Aerial crown-view tile of a tropical tree (Barro Colorado Island, Panama), acquired 20240716:
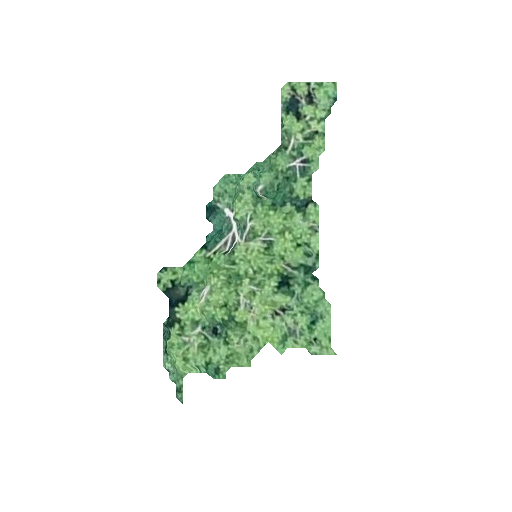
Species: Trattinnickia aspera
GBIF accepted scientific name: Trattinnickia aspera
Crown area: 46.983 m²